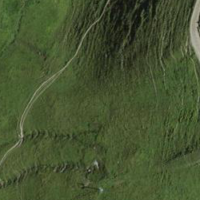
EUNIS habitat code: 24
Species observed at this site:
Streptopelia decaocto
Dendrocopos major
Nucifraga caryocatactes
Chloris chloris
Pyrrhula pyrrhula